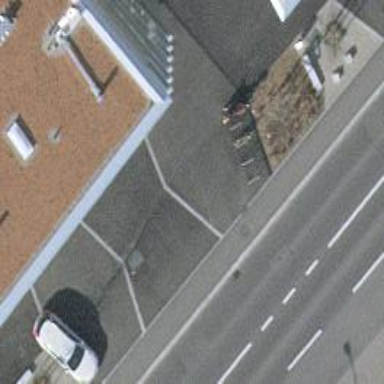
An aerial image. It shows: Bicycle parking area.